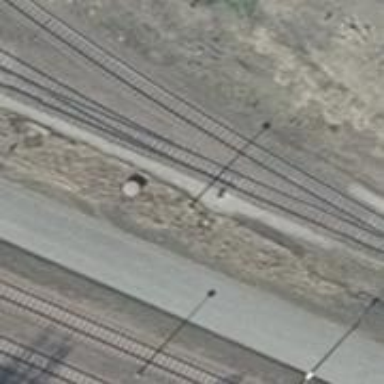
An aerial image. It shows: Railway switch.